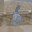
Label: 6